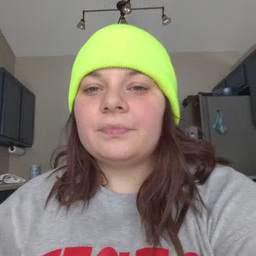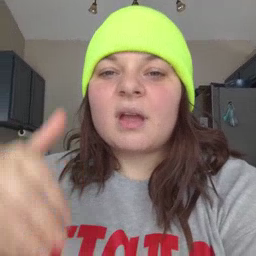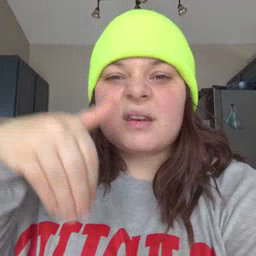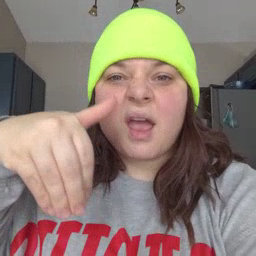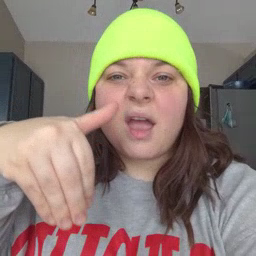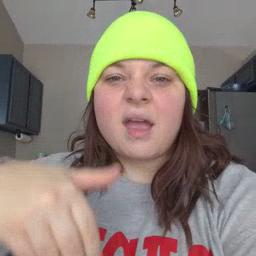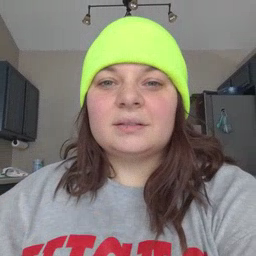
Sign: night